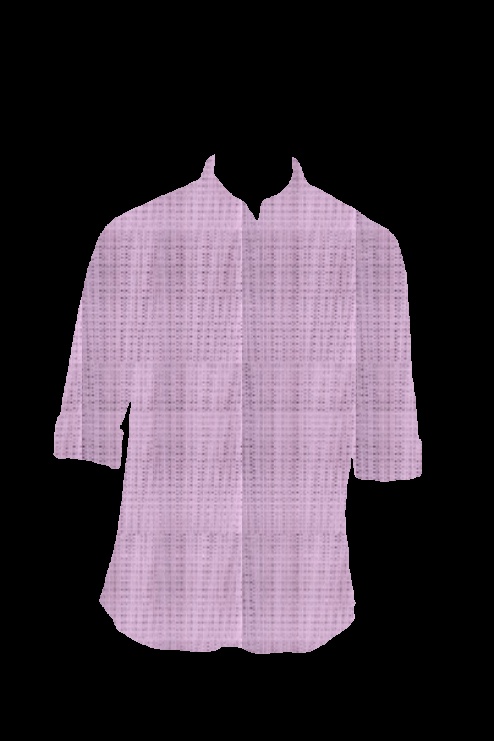
pink check shirt